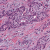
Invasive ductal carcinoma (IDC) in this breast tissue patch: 1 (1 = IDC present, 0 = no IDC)